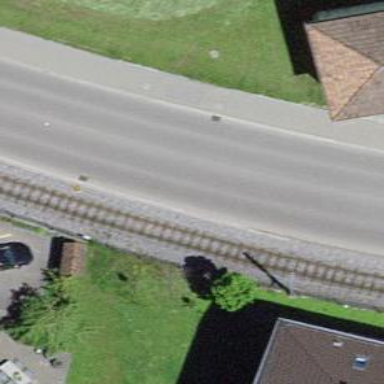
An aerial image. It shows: Narrow-gauge railway with single track. The railway is electrified with contact line.